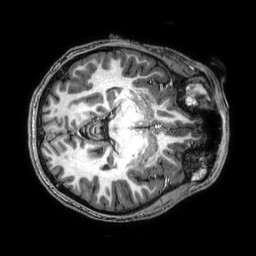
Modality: T1w
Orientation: axial
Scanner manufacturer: philips
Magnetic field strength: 3 T
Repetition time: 0.008 s
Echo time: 0.003539 s